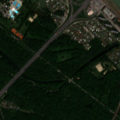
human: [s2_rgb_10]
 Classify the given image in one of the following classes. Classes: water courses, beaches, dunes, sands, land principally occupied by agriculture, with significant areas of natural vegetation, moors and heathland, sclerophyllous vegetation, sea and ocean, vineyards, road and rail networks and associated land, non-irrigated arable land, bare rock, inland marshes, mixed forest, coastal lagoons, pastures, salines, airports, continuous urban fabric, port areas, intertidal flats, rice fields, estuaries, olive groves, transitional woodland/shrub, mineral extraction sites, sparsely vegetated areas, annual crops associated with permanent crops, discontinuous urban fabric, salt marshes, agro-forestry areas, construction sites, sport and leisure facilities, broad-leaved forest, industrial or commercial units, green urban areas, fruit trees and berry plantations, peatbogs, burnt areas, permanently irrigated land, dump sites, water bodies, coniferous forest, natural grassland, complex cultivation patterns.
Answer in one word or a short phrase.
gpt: discontinuous urban fabric, green urban areas, sport and leisure facilities, water courses